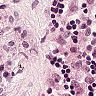
Metastatic tissue present: no